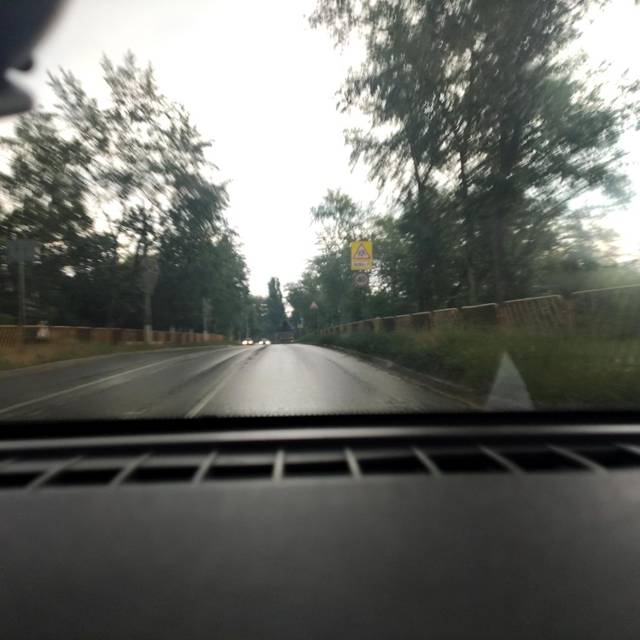
Region: Russia
Coordinates: 53.478, 49.366